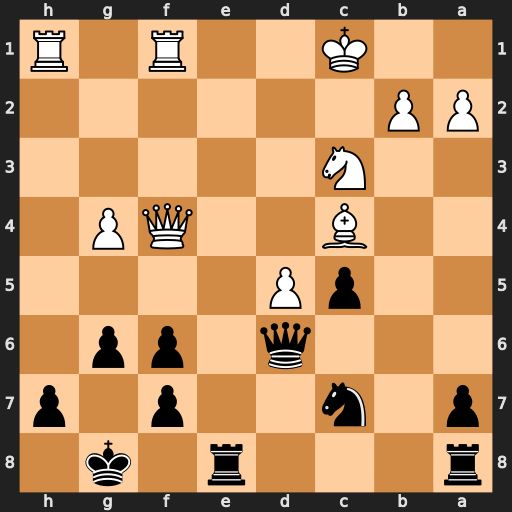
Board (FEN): r3r1k1/p1n2p1p/3q1pp1/2pP4/2B2QP1/2N5/PP6/2K2R1R
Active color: b
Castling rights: -
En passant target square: -
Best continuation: Re1+ Kc2 Qxf4 Rxf4 Rxh1